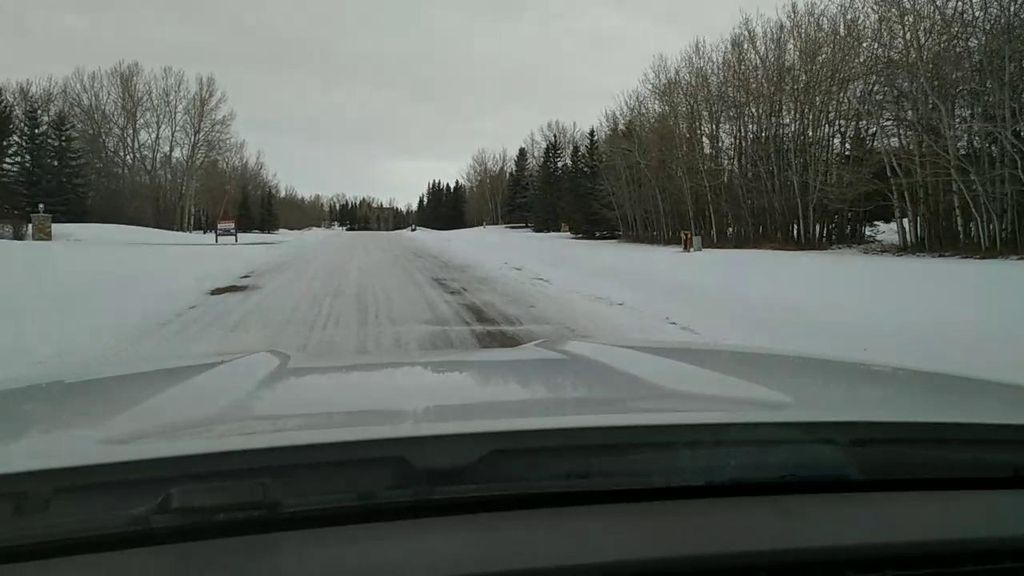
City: calgary